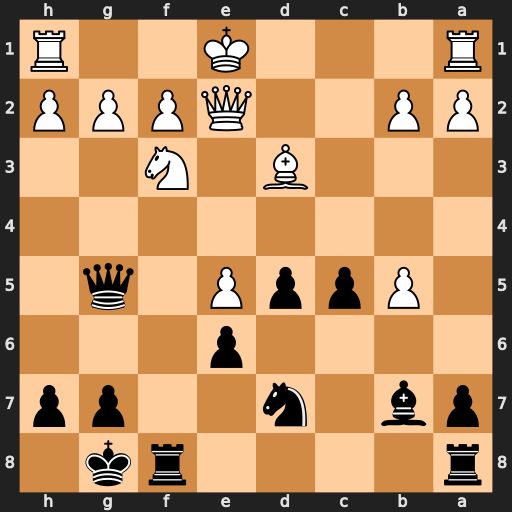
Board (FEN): r4rk1/pb1n2pp/4p3/1PppP1q1/8/3B1N2/PP2QPPP/R3K2R
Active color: b
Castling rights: KQ
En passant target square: -
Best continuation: Qxg2 Rg1 Qxf3 Qxf3 Rxf3